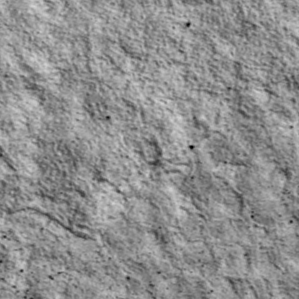
Label: non_frost